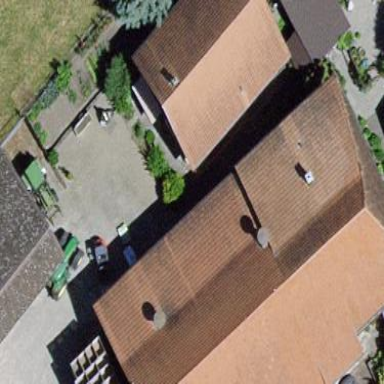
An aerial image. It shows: Residential building.